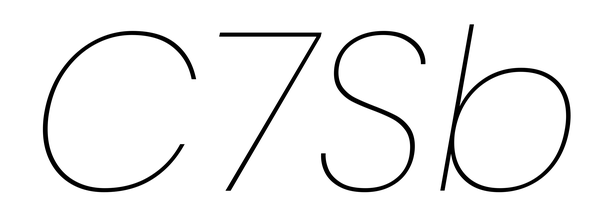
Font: Poppins-ThinItalic